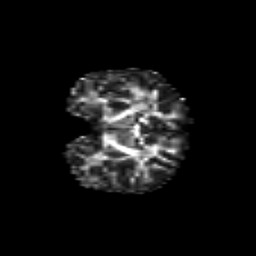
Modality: FA
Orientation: coronal
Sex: male
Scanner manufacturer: siemens
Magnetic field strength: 3 T
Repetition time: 5 s
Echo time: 0.071 s